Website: ulta-beauty
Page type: delivery-shipping
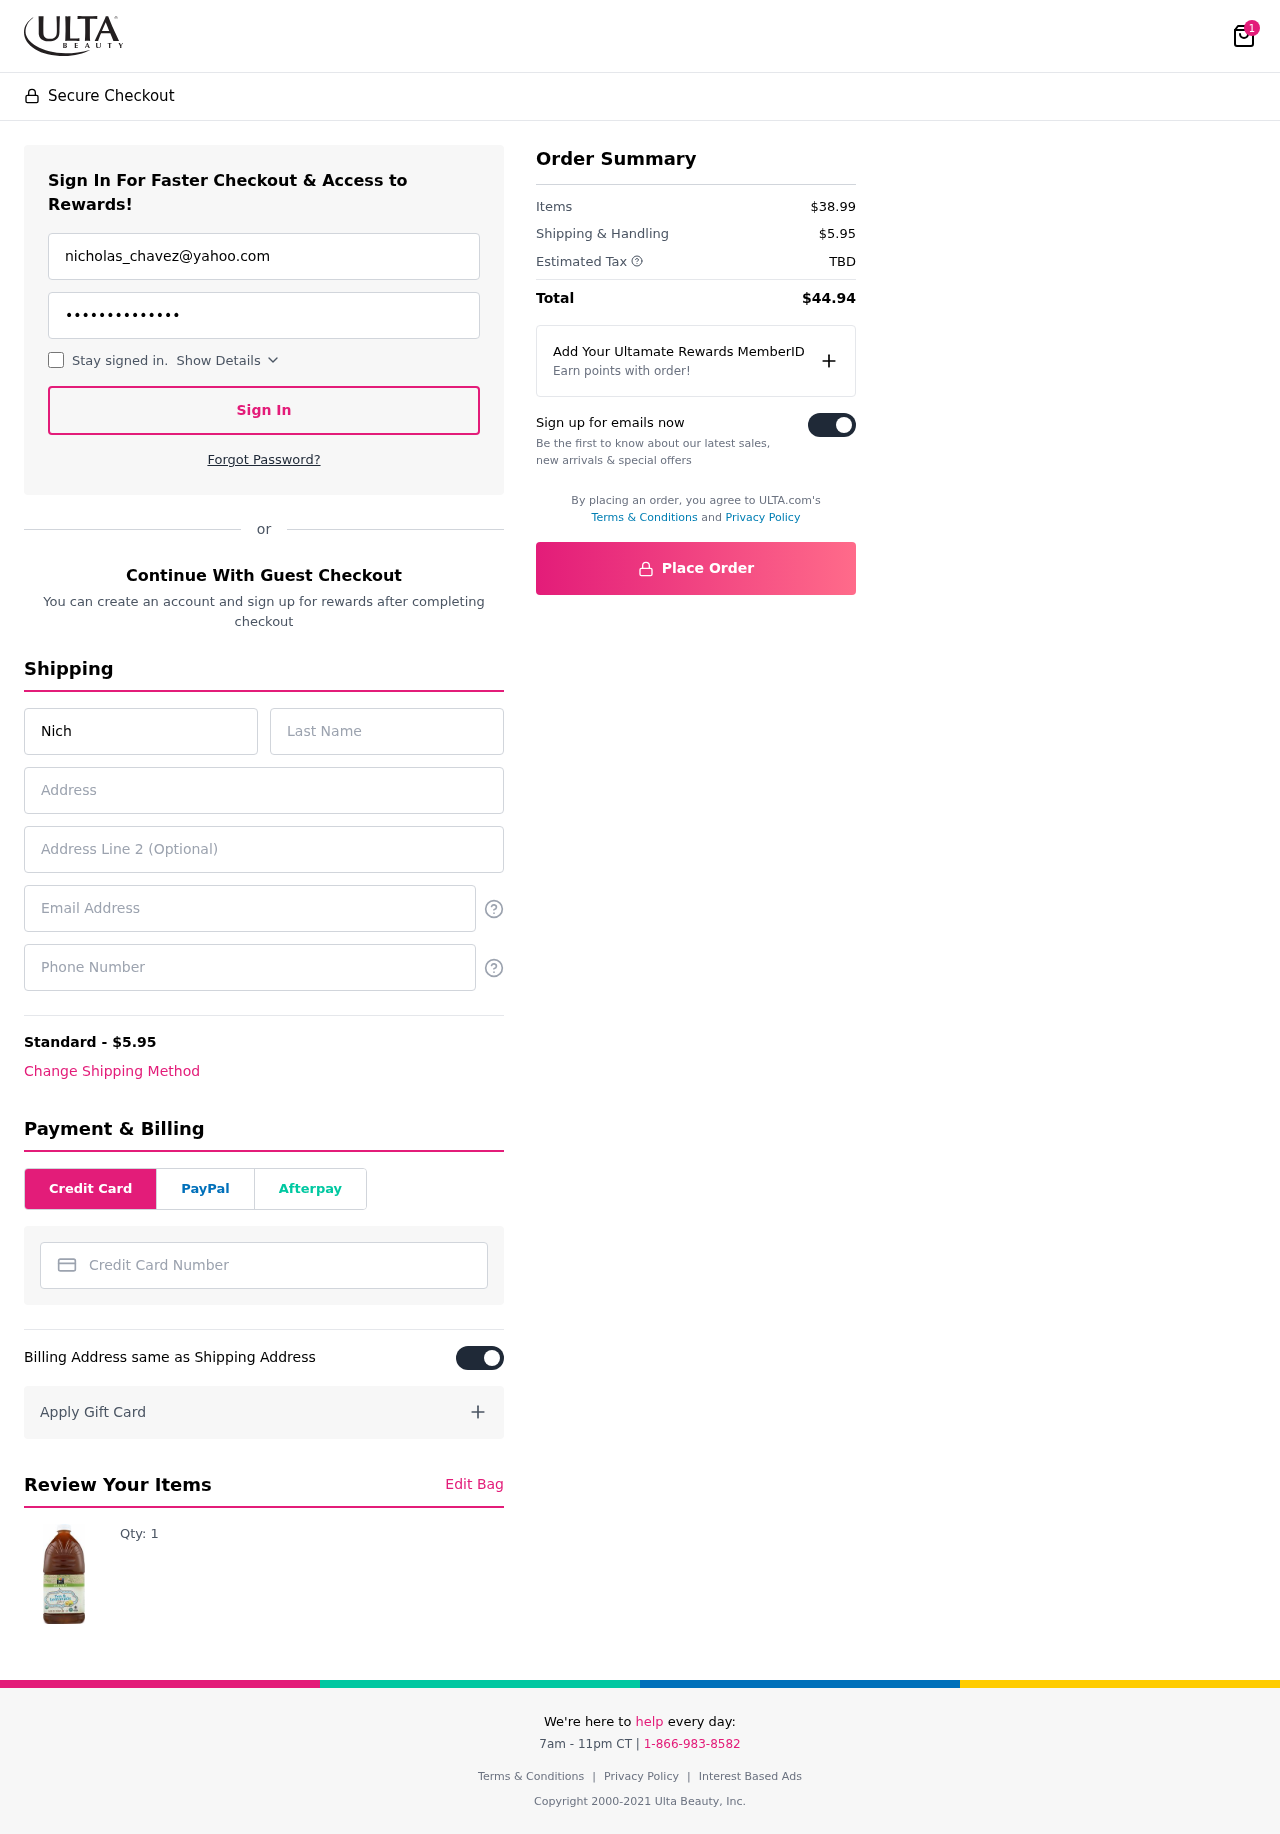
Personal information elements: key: PII_CARD_NUMBER
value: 4638 6630 9715 2034
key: PII_EMAIL
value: nicholas_chavez@yahoo.com
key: PII_EMAIL2
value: nicholas_chavez@yahoo.com
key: PII_FIRSTNAME
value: Nicholas
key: PII_LASTNAME
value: Chavez
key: PII_PHONE
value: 5798239329
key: PII_STREET
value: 5264 Fritz Drive Apt. 506
Product elements: key: PRODUCT1_QUANTITY
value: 1
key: PRODUCT1
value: Qty: 1
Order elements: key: ORDER_NUM_ITEMS
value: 1
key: ORDER_SHIPPING_COST
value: $5.95
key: ORDER_SUBTOTAL
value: $38.99
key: ORDER_TAX
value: TBD
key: ORDER_TOTAL
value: $44.94